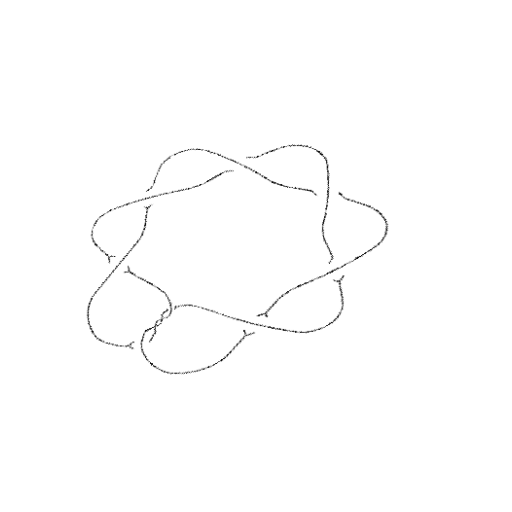
Crossing number: 10